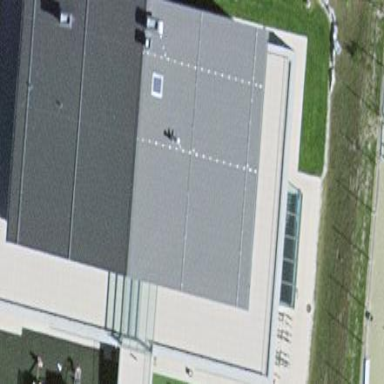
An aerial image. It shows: School building.